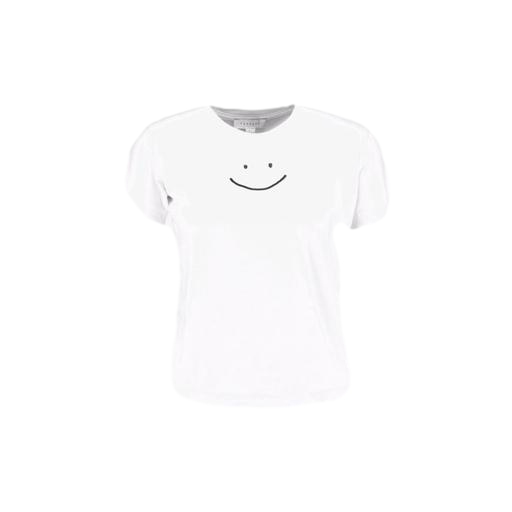
white smiley print t-shirt, sasha emoji badge t-shirt, only white t-shirt, white background